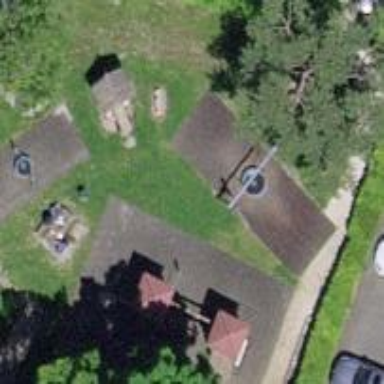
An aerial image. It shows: Playground area for leisure activities on the land.